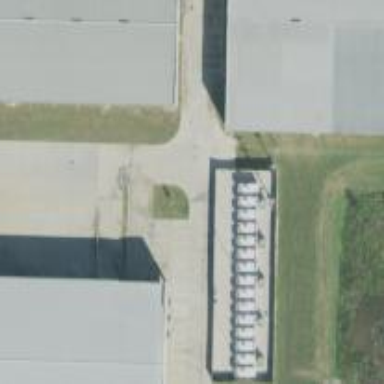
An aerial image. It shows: Generator for power supply.